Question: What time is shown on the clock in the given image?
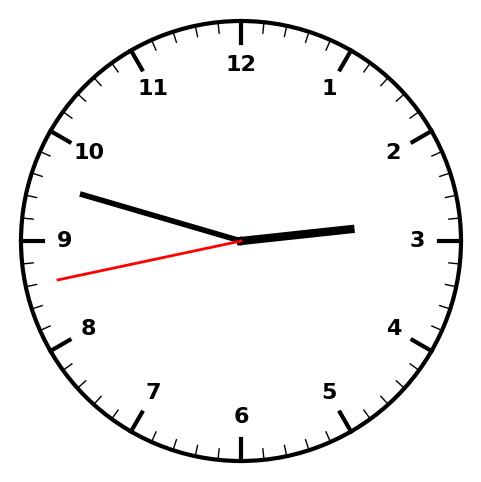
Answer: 02:47:43